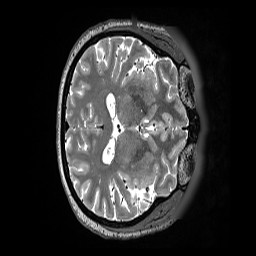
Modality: T2w
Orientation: axial
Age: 49
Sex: female